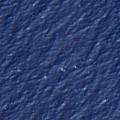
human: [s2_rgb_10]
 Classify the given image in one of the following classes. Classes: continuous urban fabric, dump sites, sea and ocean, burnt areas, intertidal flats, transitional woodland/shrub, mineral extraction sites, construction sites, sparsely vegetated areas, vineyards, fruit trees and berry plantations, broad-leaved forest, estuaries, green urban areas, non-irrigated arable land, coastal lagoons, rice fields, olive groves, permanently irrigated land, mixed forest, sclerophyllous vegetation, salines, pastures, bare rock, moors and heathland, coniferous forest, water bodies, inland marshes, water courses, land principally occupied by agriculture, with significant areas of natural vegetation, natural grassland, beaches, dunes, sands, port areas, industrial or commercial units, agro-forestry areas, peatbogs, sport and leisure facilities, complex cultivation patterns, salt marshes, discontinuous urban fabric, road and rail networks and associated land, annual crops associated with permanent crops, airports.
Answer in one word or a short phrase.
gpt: sea and ocean